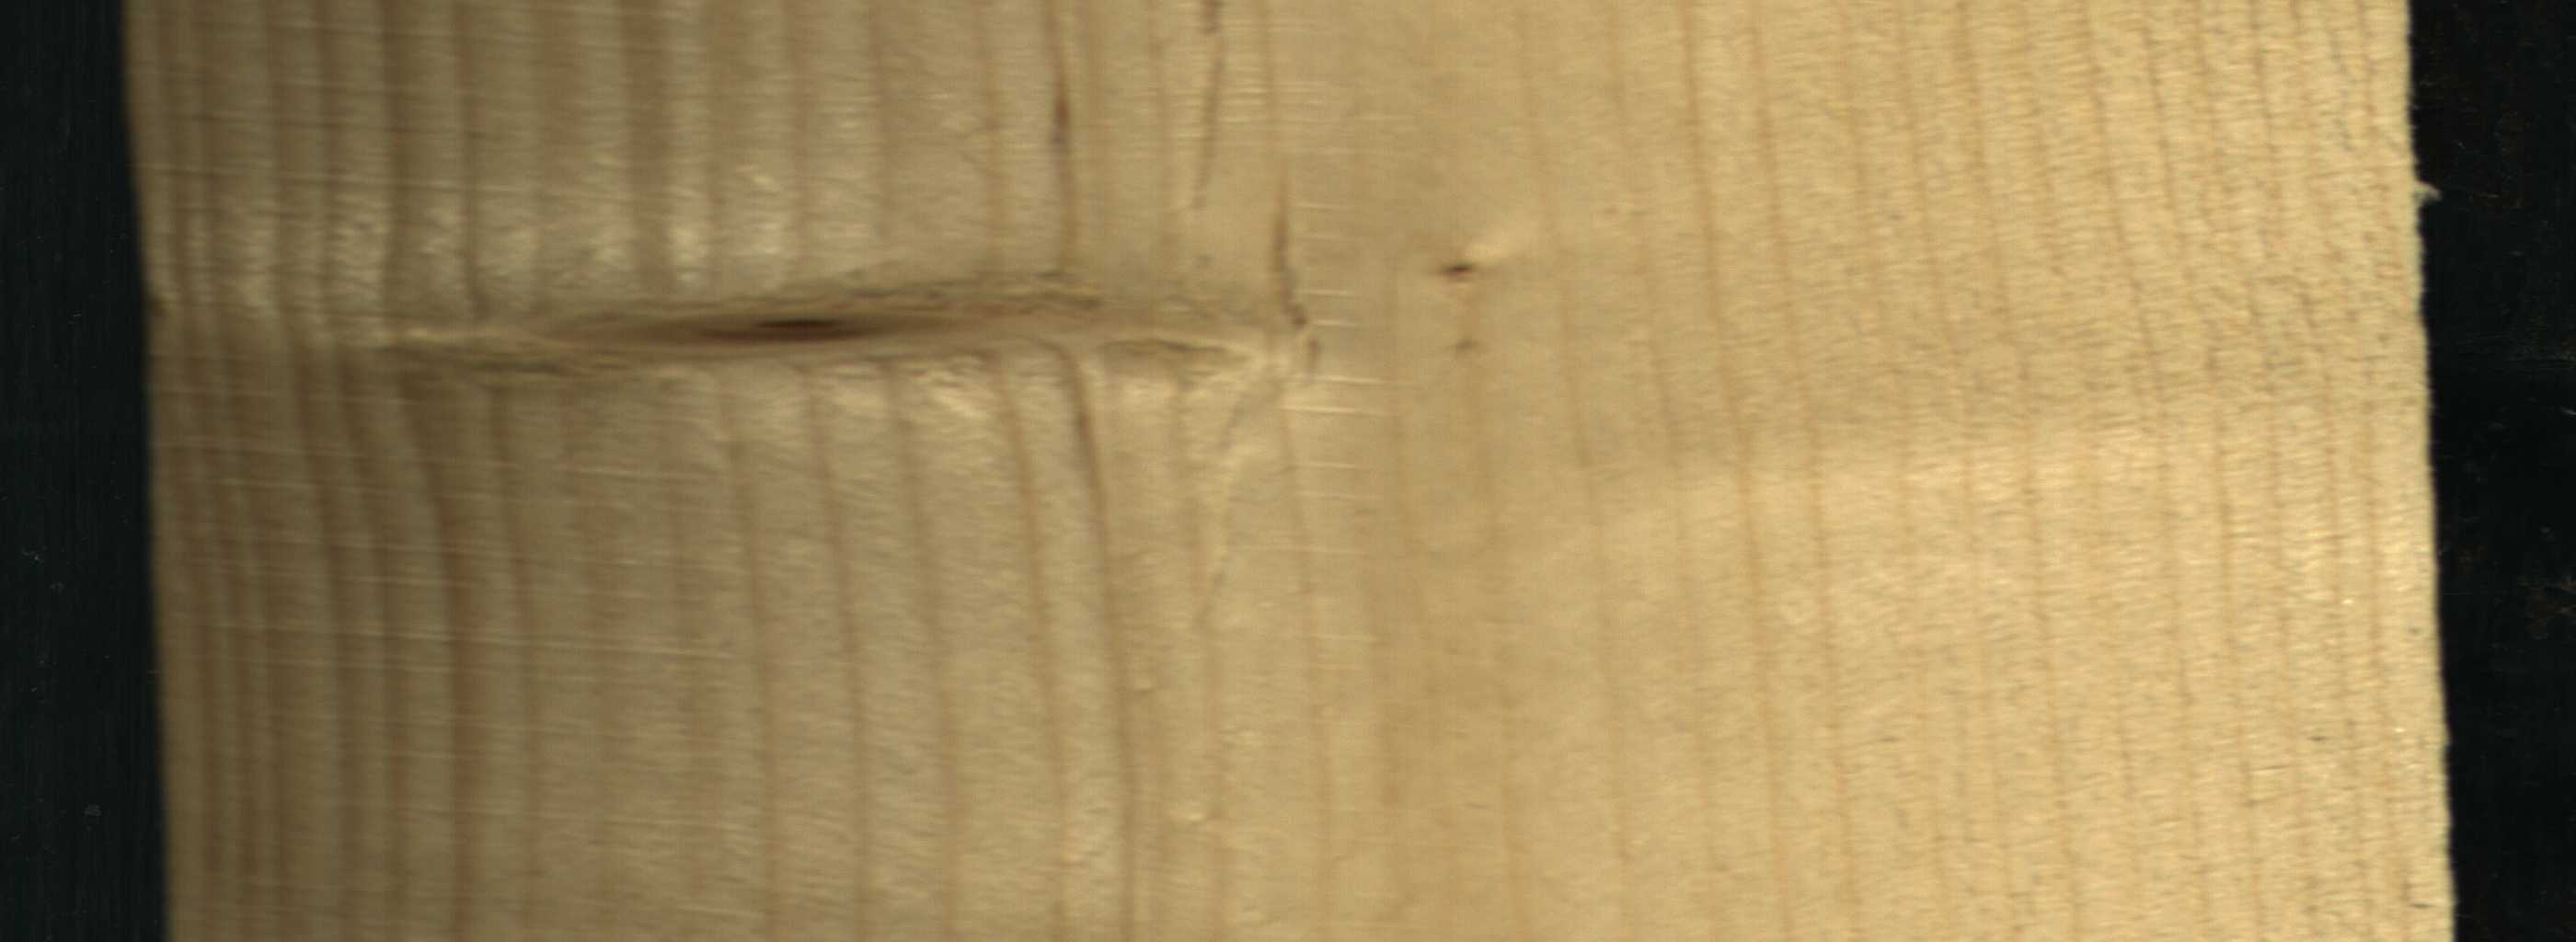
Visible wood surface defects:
Live_Knot